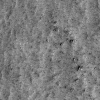
Atmospheric dust classification: not_dusty